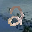
Label: 2